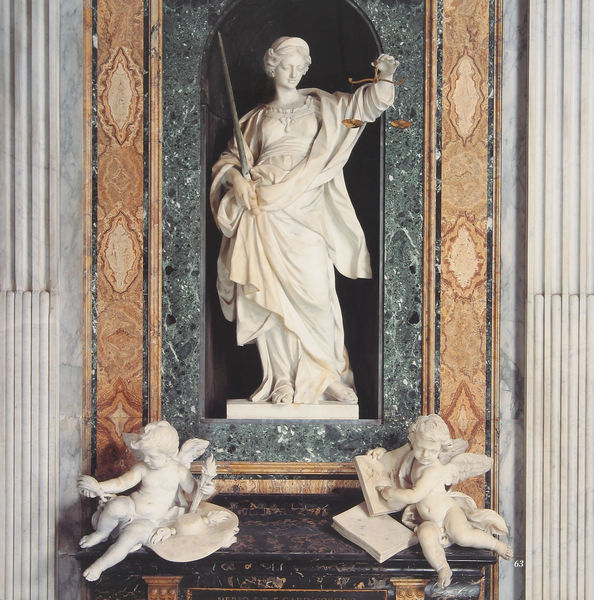
Titel: Justitia
Künstler: Giuseppe Lironi
Standort: Rom, S. Giovanni in Laterano (EU - I - Latium)
Schlagwörter: flügel, hand, kopf, umhang, frau, grau, hut, marmor, symbol, säulen, wand, sockel, kirche, haare, mantel, engel, skulptur, statue, füße, bücher, rahmung, nische, waage, wage, flamme, buch, schwert, personifikation, göttin, sims, gerechtigkeit, antik, griechisch, heilige, putten, putti, fackel, justitia, nischenfigur, kanellierung, justicia, oettingen